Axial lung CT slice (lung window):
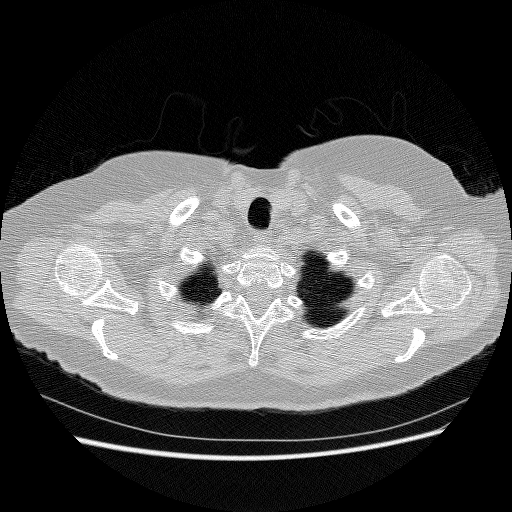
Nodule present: no